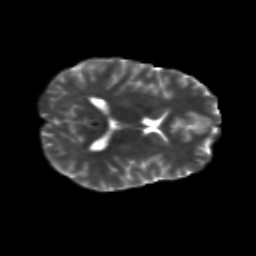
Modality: T2w
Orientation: axial
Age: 29
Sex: male
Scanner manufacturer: siemens
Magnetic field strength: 3 T
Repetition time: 8.8 s
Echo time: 0.085 s